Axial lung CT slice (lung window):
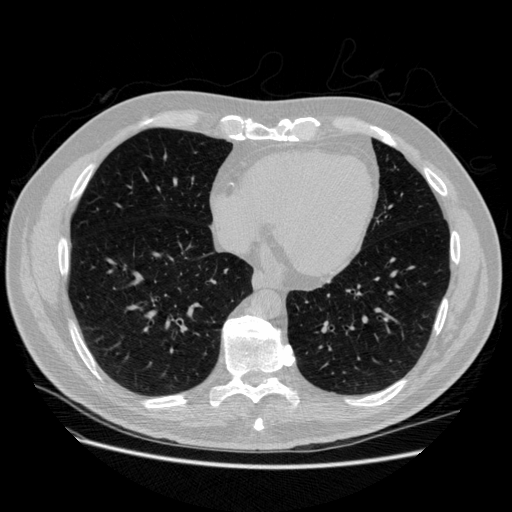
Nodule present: no